Interaction volume radius: 5 \u00c5
Interaction volume height: 10 \u00c5
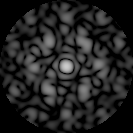
Disorder parameter: 0.5032